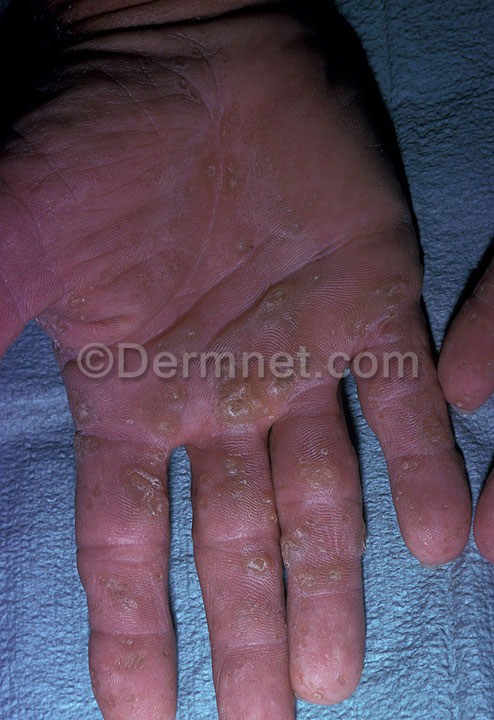
Disease: Actinic Keratosis Basal Cell Carcinoma and other Malignant Lesions